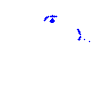
Particle: proton